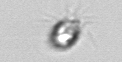
Label: Balanion